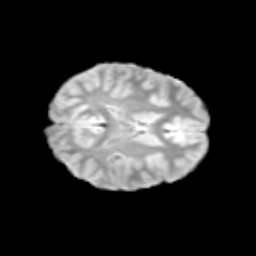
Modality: T2w
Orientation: axial
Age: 9
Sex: female
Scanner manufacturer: siemens
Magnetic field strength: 3 T
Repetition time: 3.8 s
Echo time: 0.07 s